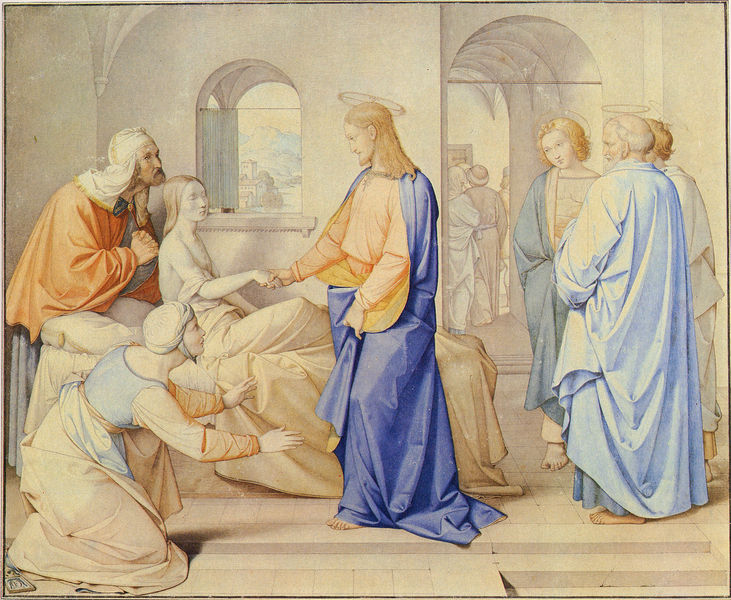
Titel: Christus erweckt die Tochter des Jairus
Künstler: Friedrich Overbeck
Standort: Berlin
Institution: Alte Nationalgalerie
Schlagwörter: berg, blau, felsen, gemälde, gruppe, hand, himmel, mann, meer, nackt, schatten, umhang, wasser, weiß, wolken, frauen, gelb, landschaft, menschen, mädchen, stadt, fenster, frau, grau, hell, licht, männer, orange, raum, tür, zeichnung, zimmer, ausblick, blick, gebäude, haus, rot, schnee, gespräch, malerei, bart, blond, architektur, blicke, dienerin, falten, halten, stehen, stein, ärmel, hände, innenraum, vorhang, öl, gewand, haare, mantel, sitzend, decke, eltern, familie, gewänder, mutter, personen, tochter, vater, kontrast, renaissance, engel, hellblau, sommer, liegen, bogen, italien, alter mann, berge, dorf, rundbogen, treppe, kissen, einfach, kopftuch, barbe, bett, durchgang, stufe, stufen, junge frau, laken, knie, nazarener, barfuss, gang, gewölbe, offen, krank, burg, torbogen, schweben, linear, zentralperspektive, knien, arzt, beten, senkrecht, besuch, öffnung, heiligenschein, betttuch, nimbus, sandstein, kreuzgewölbe, christus, jesus, kranker, hilfe, krankheit, kniend, mittelalter, bleich, ehrfurcht, heiliger, horizontal, tempel, heilige, fresko, mittelpunkt, begrüßung, verehrung, femme, fenetre, jünger, heilig, anbetung, heilung, kranke, krankenbett, krankenhaus, betend, christ, jesu, bitte, turban, petrus, berührung, robe, bitten, demut, lager, bleu, tonsur, mittelachse, bogengang, halo, heiligenscheine, krankenlager, wunder, erstaunen, glorie, overbeck, heilen, lazarus, geand, heilgenschein, nimben, lapis, dankbarkeit, drapperie, erweckung, groupe, genoux, lit, malade, totenerweckung, apotre, aureole, aisböocl, dankbar, gamg, nimebn, wiedererweckung, toten, prier, couvent, christurs, falten gewand, heolung, arches, grace, sauveur, rjesus, guerir, suppliante